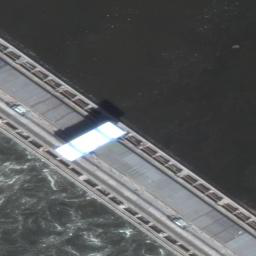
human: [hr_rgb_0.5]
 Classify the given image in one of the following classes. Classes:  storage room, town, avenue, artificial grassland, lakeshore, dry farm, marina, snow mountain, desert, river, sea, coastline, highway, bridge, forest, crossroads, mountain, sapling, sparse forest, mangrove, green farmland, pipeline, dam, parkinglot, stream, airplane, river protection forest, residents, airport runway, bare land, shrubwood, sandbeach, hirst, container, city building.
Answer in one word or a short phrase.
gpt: dam